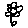
Label: flower